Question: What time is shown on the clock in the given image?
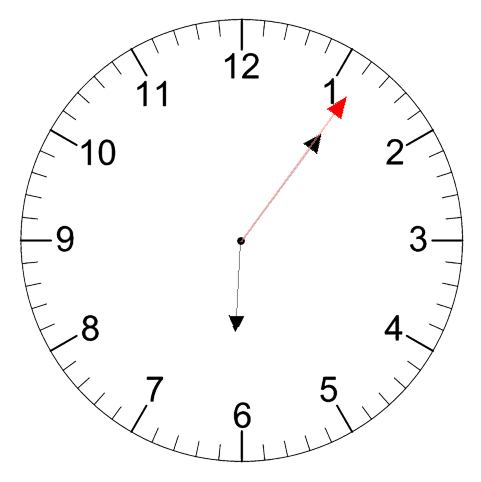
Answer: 06:06:06